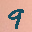
Label: 9